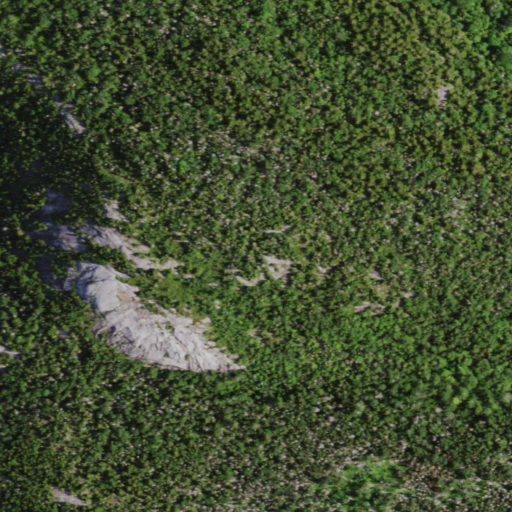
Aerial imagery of mountain in New York named Arnold Mountain containing evergreen forest, deciduous forest, and mixed forest